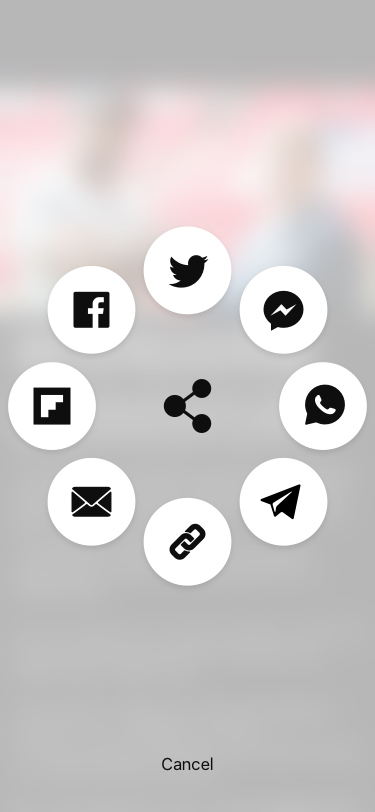
Text in this UI design:
Cancel